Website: home-depot
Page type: billing-address
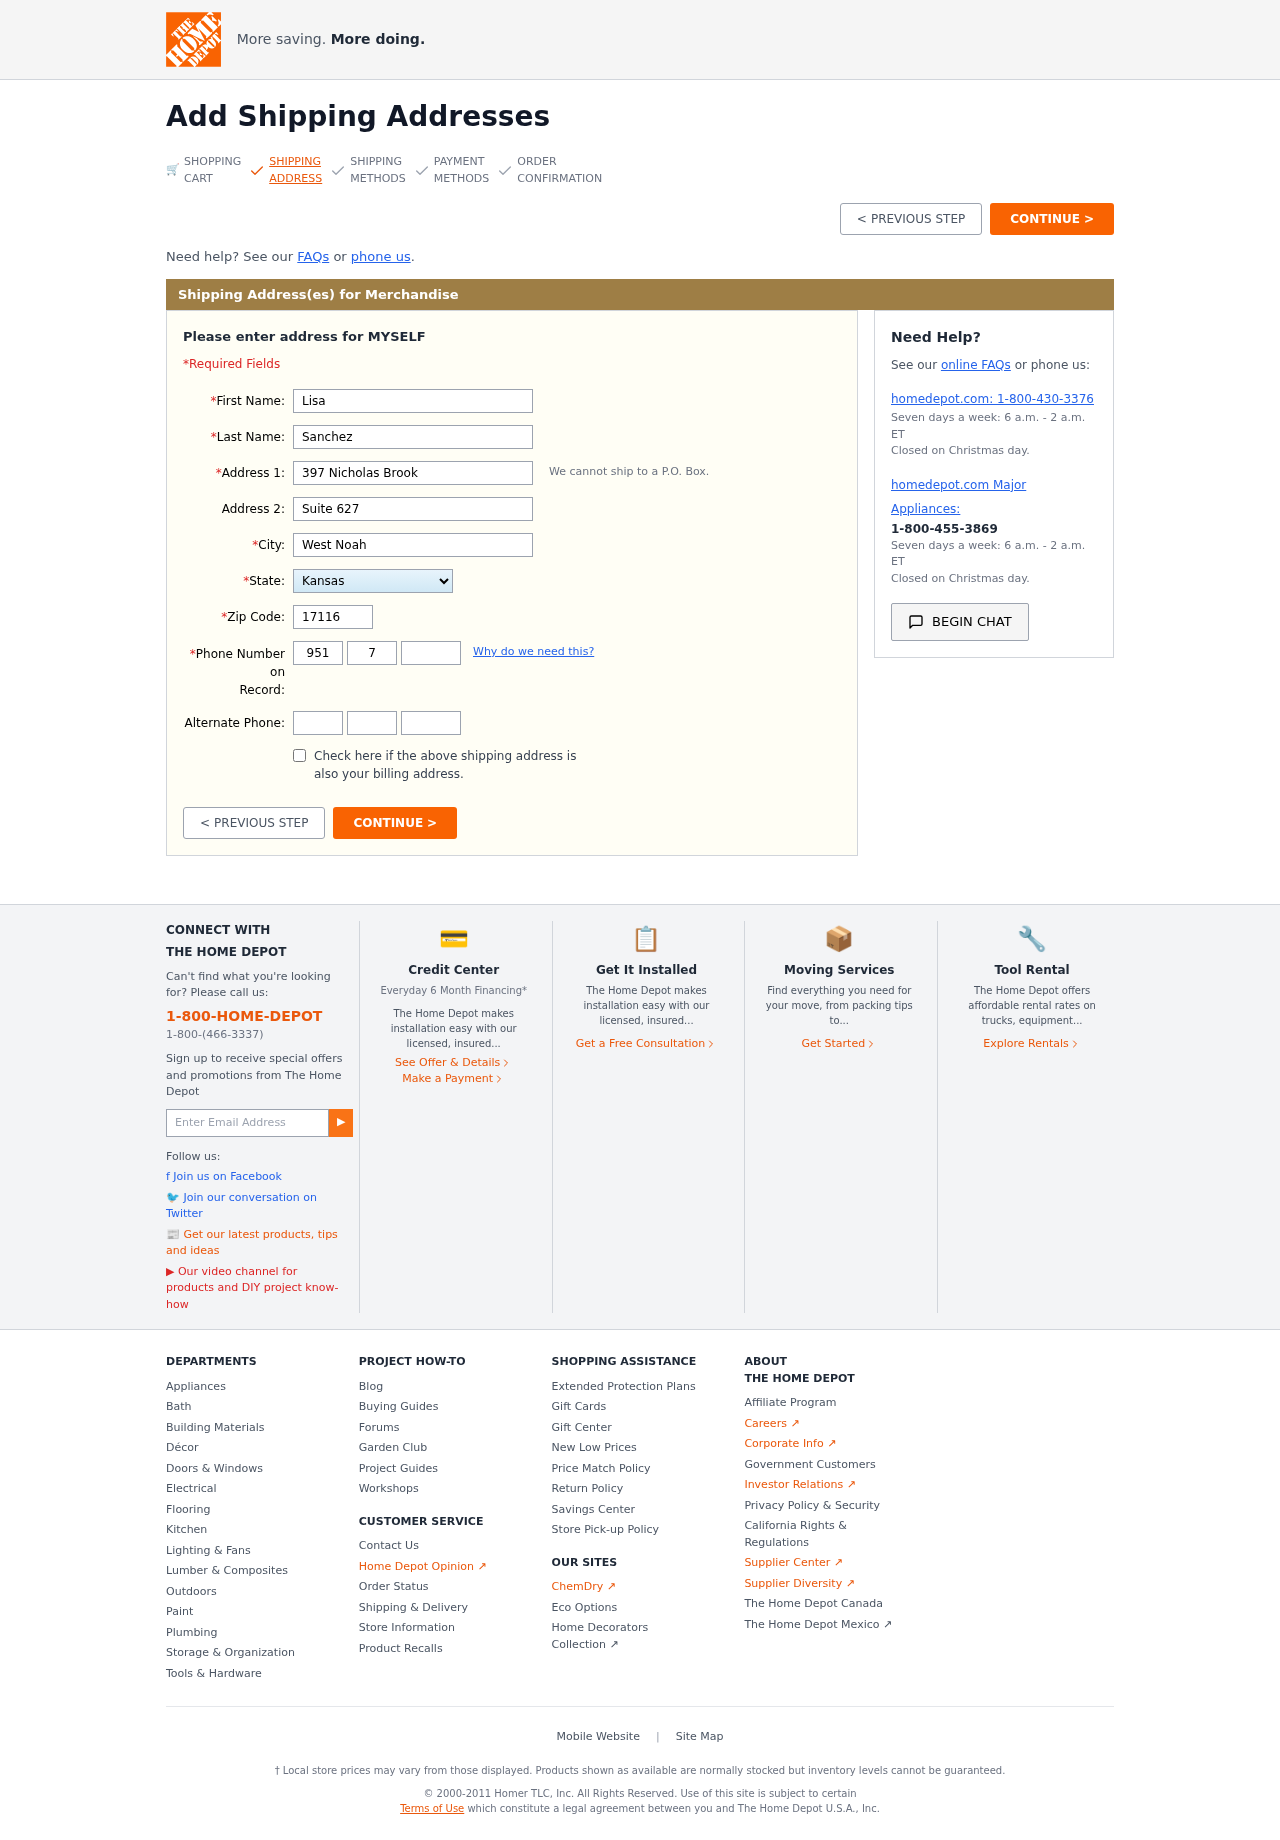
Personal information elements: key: PII_STATE
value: Kansas
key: PII_FIRSTNAME
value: Lisa
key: PII_LASTNAME
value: Sanchez
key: PII_STREET
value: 397 Nicholas Brook
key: PII_STREET2
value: Suite 627
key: PII_CITY
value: West Noah
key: PII_POSTCODE
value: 17116
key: PII_PHONE_AREA
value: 951
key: PII_PHONE_PREFIX
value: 781
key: PII_PHONE_LINE
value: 1495
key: PII_PHONE_ALT_AREA
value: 930
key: PII_PHONE_ALT_PREFIX
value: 741
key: PII_PHONE_ALT_LINE
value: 0107